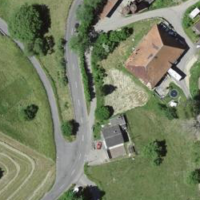
EUNIS habitat code: 55
Species observed at this site:
Prunus padus